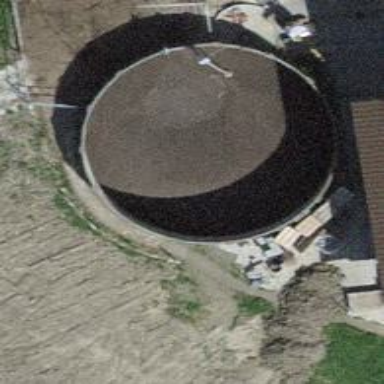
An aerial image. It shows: Storage tank with man-made structure.